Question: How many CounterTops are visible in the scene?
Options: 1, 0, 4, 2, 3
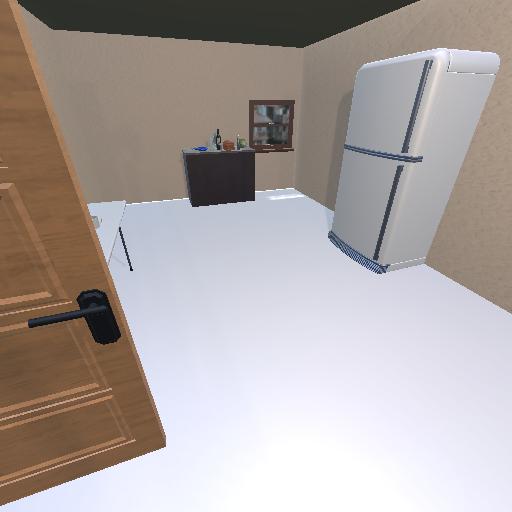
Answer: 1